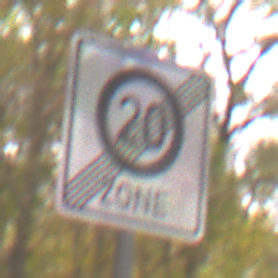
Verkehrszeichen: EndeZone20
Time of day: Midday
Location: Outdoor (Nature)
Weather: Overcast
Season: NotSpecified
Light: Natural